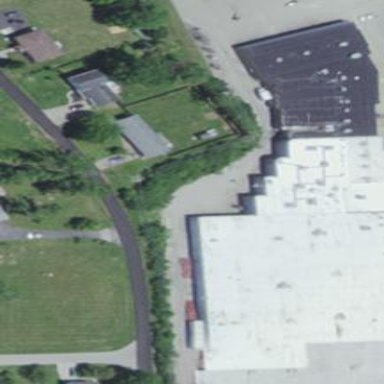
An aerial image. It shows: Retail building housing country store.